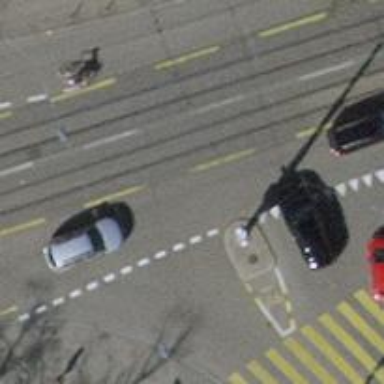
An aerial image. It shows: Tram level crossing on railway.